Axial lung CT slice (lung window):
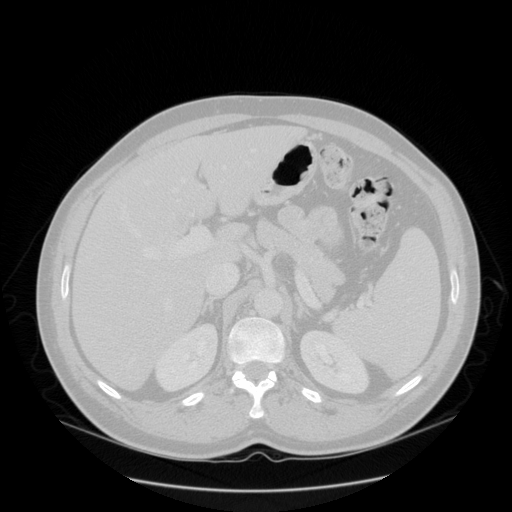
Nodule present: no